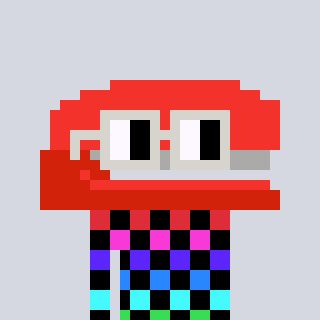
a pixel art character with square light gray glasses, a stapler-shaped head and a computerblue-colored body on a cool background